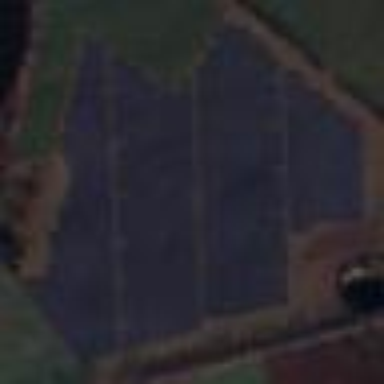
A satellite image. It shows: Commercial property with solar photovoltaic generator surrounded by fence.